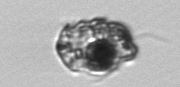
Label: Proterythropsis